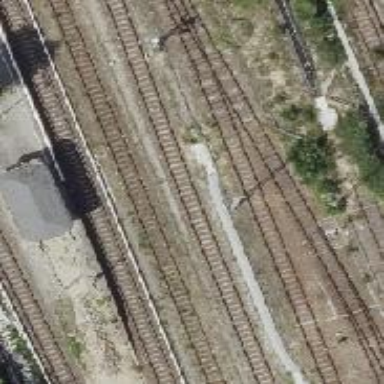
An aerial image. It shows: Railway signal.